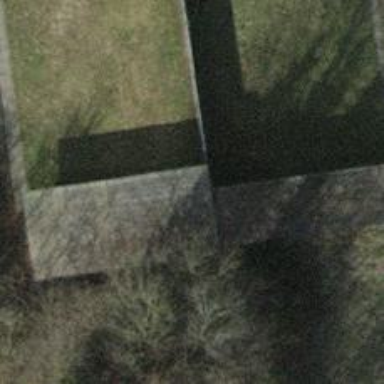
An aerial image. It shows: Retaining wall.